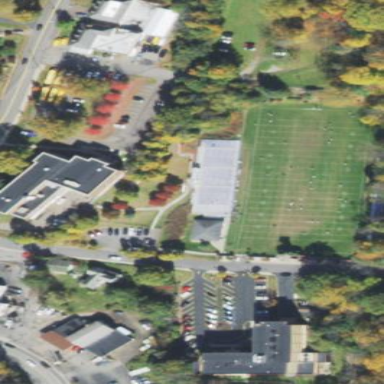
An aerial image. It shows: American football pitch with grass surface.